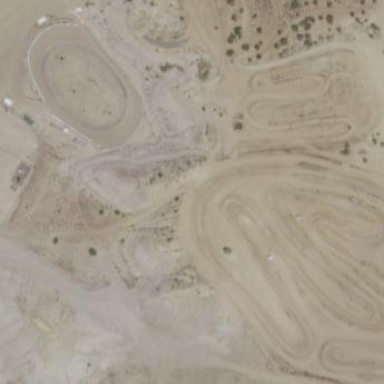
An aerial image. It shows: Sports center dedicated to motocross activities.